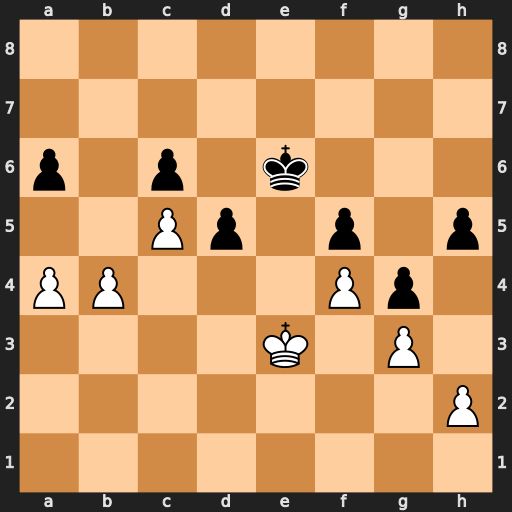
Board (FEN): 8/8/p1p1k3/2Pp1p1p/PP3Pp1/4K1P1/7P/8
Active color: w
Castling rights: -
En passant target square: -
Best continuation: Kd4 Kf6 b5